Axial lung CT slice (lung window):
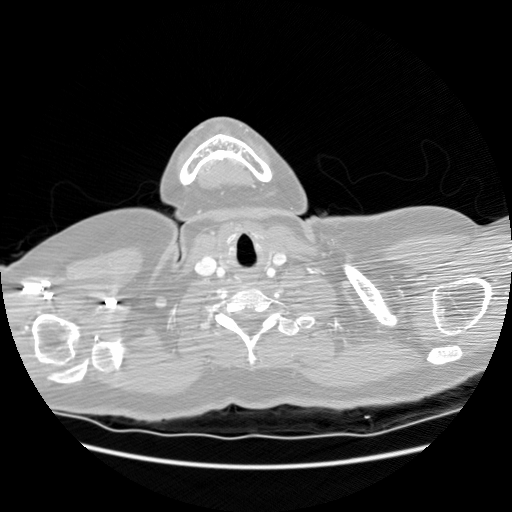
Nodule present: no